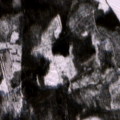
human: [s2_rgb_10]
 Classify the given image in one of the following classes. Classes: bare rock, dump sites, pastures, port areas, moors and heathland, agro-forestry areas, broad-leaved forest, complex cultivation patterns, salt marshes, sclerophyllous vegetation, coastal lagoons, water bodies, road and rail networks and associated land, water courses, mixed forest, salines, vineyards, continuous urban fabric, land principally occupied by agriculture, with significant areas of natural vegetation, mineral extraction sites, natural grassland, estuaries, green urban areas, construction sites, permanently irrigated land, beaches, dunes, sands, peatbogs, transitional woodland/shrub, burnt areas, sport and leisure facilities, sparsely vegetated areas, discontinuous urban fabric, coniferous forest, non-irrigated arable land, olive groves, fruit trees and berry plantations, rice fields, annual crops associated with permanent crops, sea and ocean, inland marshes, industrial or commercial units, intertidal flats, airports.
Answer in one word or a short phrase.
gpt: non-irrigated arable land, coniferous forest, mixed forest, transitional woodland/shrub